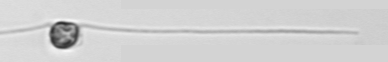
Label: Chaetoceros_danicus